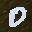
Label: 0